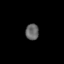
Tissue: skin
Cell type: T cells
Senescence score: 0.2409
Nuclear area (px): 210
Mean DAPI intensity: 101.138